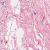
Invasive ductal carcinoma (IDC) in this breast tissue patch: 0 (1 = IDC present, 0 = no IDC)